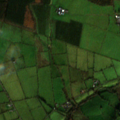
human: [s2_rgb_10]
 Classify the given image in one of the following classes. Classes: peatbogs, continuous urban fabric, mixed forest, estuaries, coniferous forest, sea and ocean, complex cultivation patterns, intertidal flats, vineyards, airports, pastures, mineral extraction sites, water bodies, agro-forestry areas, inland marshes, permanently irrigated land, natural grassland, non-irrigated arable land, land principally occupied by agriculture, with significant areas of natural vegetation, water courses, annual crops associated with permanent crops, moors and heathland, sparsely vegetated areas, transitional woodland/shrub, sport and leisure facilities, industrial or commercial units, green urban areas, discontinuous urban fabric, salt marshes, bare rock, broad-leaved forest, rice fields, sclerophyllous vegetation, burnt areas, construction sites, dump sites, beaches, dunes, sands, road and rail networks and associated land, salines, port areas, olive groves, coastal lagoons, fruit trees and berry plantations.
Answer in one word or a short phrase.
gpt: pastures, coniferous forest